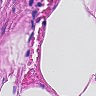
Metastatic tissue present: no